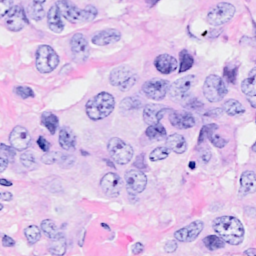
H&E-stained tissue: Breast